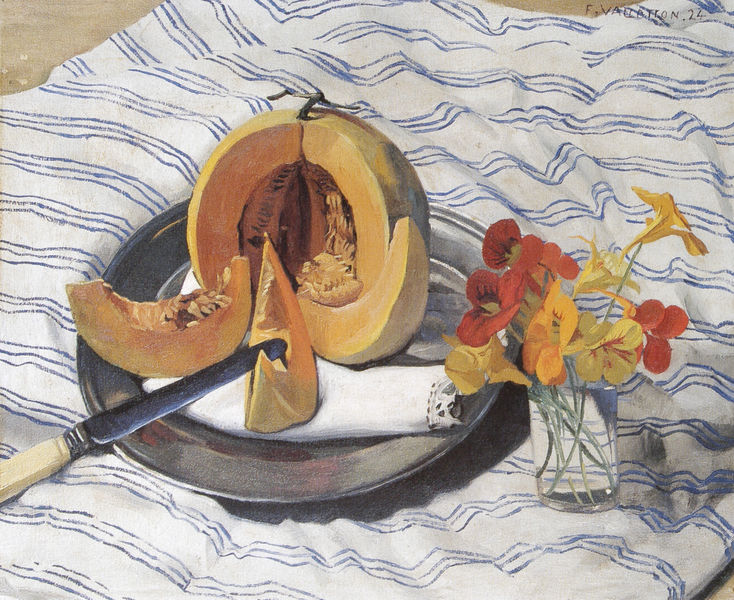
Titel: Stilleben mit aufgeschnittener Melone
Künstler: Félix Vallotton
Institution: Ehemalige Sammlung Josef Müller
Schlagwörter: blau, gemälde, schatten, wasser, weiß, gelb, grün, ocker, blume, blumen, braun, glas, licht, orange, schwarz, tisch, blüte, blüten, rot, tuch, wiese, falten, messer, schale, silber, spitze, teller, bild, signatur, tischdecke, tischtuch, öl, natur, boden, decke, spitzen, pflanzen, rosa, sanft, frucht, kürbis, stilleben, stillleben, vase, ruhig, sommer, strand, vallotton, blumenvase, farben, vallatton, valotton, violett, spalten, picknick, essen, felix, glanz, faltig, atelier, draperie, gestreift, streifen, lichtreflexe, stiel, fleisch, griff, serviette, melone, messing, zinn, zinnteller, bluemn, fruchtfleisch, geschnitten, honigmelone, kerne, kresse, mohnblumen, schnitzel, stücke, wasserglas, scheibe, stängel, impressionsimus, schnitze, kern, früchtestilleben, aufgeschnitten, zinngeschirr, fruch, kapuzinerkresse, gelb blau, gestreifte tischdecke, servette, valletton, 22, sevierte, tuch gestreift, aufgeschnittten, kauzinerkresse, flume, essbar, k�rbis, kuerbiskerne